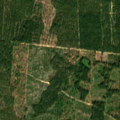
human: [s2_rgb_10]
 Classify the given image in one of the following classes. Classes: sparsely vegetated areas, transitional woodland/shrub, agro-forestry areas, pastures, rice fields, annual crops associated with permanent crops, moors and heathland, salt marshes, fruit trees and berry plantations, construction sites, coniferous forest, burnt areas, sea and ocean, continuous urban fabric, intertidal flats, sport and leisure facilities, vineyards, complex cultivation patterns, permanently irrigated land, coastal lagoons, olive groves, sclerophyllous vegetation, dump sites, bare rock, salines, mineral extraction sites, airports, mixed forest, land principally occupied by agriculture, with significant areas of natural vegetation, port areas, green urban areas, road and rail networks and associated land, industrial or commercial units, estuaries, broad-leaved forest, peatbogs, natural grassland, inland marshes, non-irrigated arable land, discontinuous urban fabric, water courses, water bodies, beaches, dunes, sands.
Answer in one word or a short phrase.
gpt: coniferous forest, transitional woodland/shrub